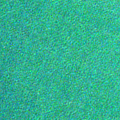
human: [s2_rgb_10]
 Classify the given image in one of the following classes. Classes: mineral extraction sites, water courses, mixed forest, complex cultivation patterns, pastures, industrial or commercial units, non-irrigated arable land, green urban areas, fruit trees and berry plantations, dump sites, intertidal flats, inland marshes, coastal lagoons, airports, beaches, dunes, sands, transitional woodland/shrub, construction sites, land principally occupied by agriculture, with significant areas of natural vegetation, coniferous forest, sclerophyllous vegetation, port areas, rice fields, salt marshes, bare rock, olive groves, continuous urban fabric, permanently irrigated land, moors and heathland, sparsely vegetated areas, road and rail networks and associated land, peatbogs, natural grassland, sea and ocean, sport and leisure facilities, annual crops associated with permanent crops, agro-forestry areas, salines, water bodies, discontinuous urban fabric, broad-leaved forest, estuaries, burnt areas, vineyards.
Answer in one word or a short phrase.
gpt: sea and ocean